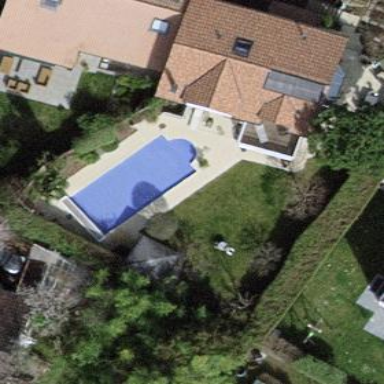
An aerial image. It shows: Swimming pool located in leisure land.